【题型】填空题　【知识点】解析几何　【难度】easy
已知$F_1$，$F_2$是双曲线$\Gamma$：$\dfrac{x^2}{a^2}-\dfrac{y^2}{b^2}=1(a>0,b>0)$的左、右焦点，点$M$\\
是双曲线$\Gamma$上的任意一点（不是顶点），过$F_1$作$\angle F_1MF_2$的角一部分线的垂线，垂足为$N$，线段$F_1N$的延\\
长线交$MF_2$于点$Q$，$O$是坐标原点，若$|ON|=\dfrac{|F_1F_2|}{6}$，则双曲线$\Gamma$的渐近线方程为\underline{\qquad$y=\pm2\sqrt{2}x$\qquad}.
【解答】
\noindent \textbf{【分析】} 延长$F_1N$交$MF_2$的延长线于$Q$，因为$MN$是$\angle F_1MF_2$角平分线，$F_1N\perp MN$，可得$\triangle F_1MQ$为等腰\\
三角形，再由题意可得$|F_1F_2|=3|F_2Q|$，结合双曲线的定义可得$a$，$c$的关系，得到$a$，$b$的关系，求出双曲\\
线的渐近线的方程.

\vspace{0.5em}
\noindent \textbf{【解答】} 解：延长$F_1N$交$MF_2$的延长线于$Q$，因为$MN$是$\angle F_1MF_2$角平分线，$F_1N\perp MN$，如图所示：\\
所以$\triangle F_1MQ$为等腰三角形，$|F_1M|=|MQ|$，\\
$N$为$F_1Q$的中点，$O$为$F_1F_2$的中点，\\
所以$ON$是$\triangle F_1F_2Q$的中位线，所以$|ON|=\dfrac{1}{2}|F_2Q|$，\\
若$|ON|=\dfrac{|F_1F_2|}{6}$，则$|F_1F_2|=3|F_2Q|=3(|MQ|-|MF_2|)=3(|MF_1|-|MF_2|)=6a$，\\
即$c=3a$，可得$b^2=c^2-a^2=9a^2-a^2=8a^2$，所以$\dfrac{b}{a}=2\sqrt{2}$，\\
所以双曲线的渐近线的方程为$y=\pm\dfrac{b}{a}x=\pm2\sqrt{2}x$.\\
故答案为：$y=\pm2\sqrt{2}x$.

\noindent \textbf{【点评】} 本题考查双曲线的性质的应用，角平分线的性质的应用，属于中档题.
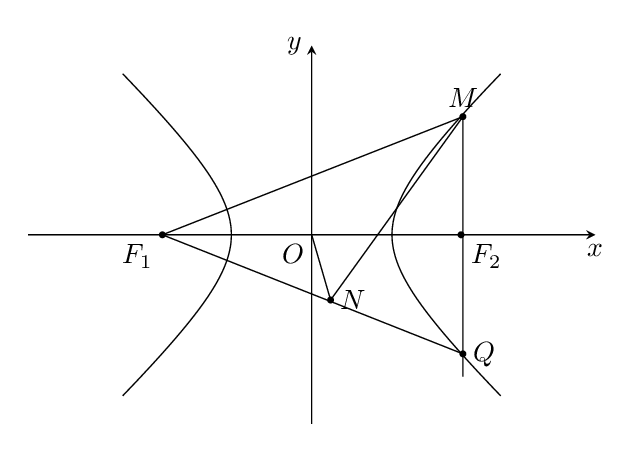